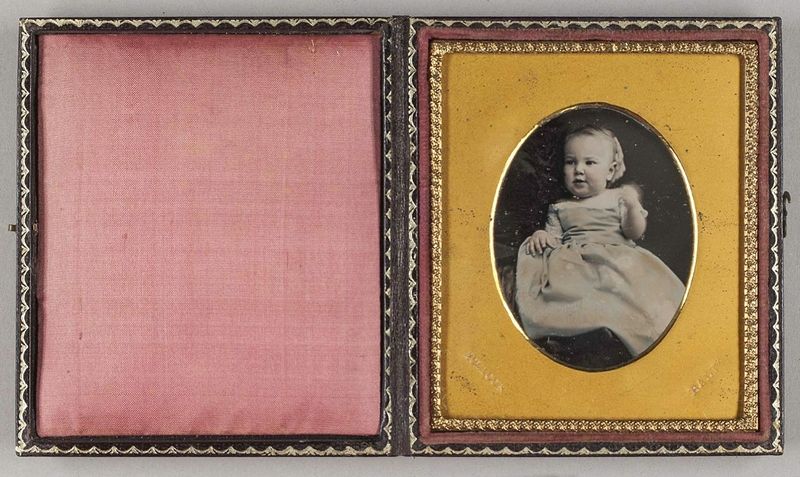
Titel: Kinderbildnis
Künstler: Henry Pollock
Standort: Hamburg
Institution: Museum für Kunst und Gewerbe Hamburg
Schlagwörter: mädchen, kleid, rahmen, portrait, porträt, stoff, kind, rosa, baby, foto, fotografie, photographie, schwarzweiß, schachtel, photo, etui, box, lichtbild, daguerreotypie, bildwerke, angewandte und bildende kunst, hessische systematik, säugling, porträtfotografie, porträtphotographie